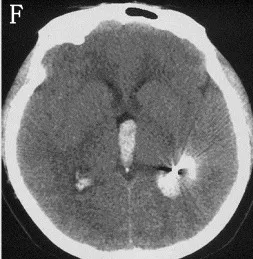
(F) Postoperative head computed tomography (CT) showed that the AChoA aneurysm was embolized beyond the MEP with coils, and the intraventricular hemorrhage had disappeared.
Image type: radiology (ct)